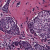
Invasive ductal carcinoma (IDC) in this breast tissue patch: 1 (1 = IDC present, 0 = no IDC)